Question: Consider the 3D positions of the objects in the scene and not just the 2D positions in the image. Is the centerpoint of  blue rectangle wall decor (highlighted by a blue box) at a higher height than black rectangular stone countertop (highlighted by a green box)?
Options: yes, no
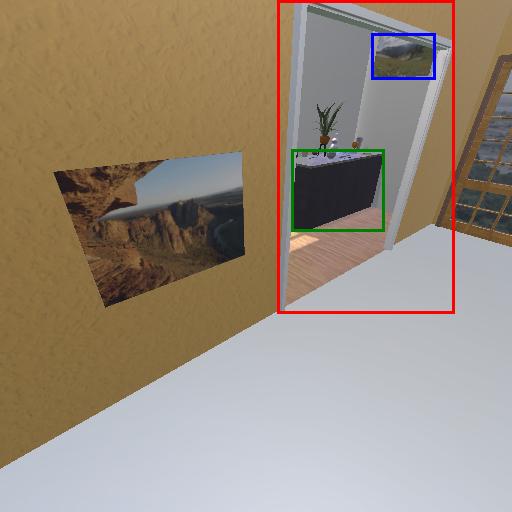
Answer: yes